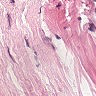
Metastatic tissue present: no